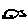
Label: fish